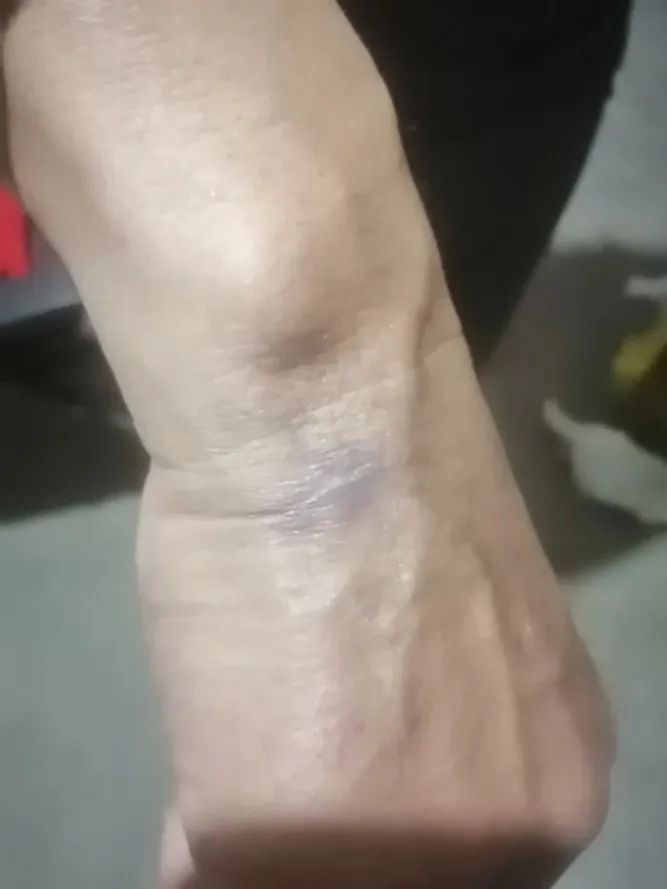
Patient's swelling subsided, wound healing, scabs off.
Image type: medical_photograph (skin_photograph)